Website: home-depot
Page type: payment
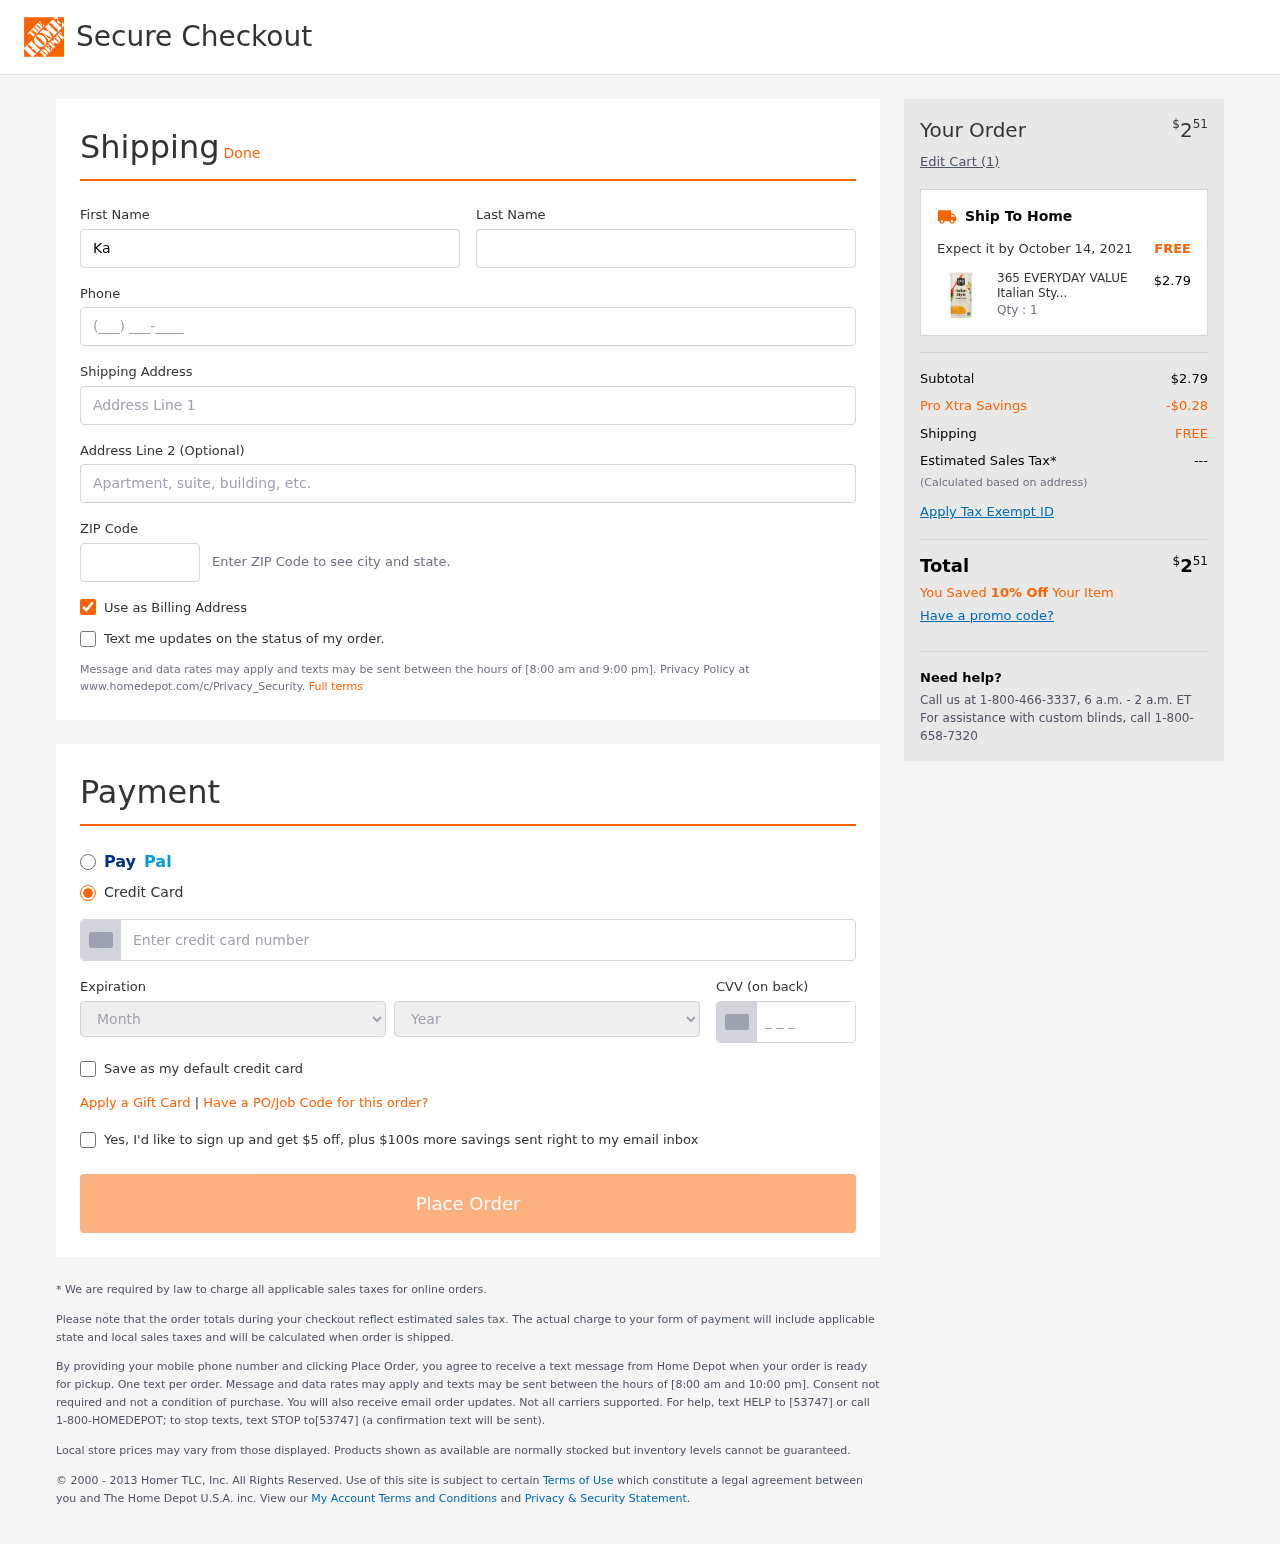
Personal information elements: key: PII_CARD_CVV
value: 313
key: PII_CARD_EXPIRY_MONTH
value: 01
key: PII_CARD_EXPIRY_YEAR
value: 27
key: PII_CARD_NUMBER
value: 4082 3076 8772 8818
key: PII_FIRSTNAME
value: Katherine
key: PII_LASTNAME
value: Johnson
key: PII_PHONE
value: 5605005149
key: PII_POSTCODE
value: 38258
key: PII_STREET
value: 1552 Casey Skyway
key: PII_STREET2
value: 83978 Robert Well Suite 250
Product elements: key: PRODUCT1_NAME
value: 365 EVERYDAY VALUE Italian Style Bread Crumbs, 15 OZ
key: PRODUCT1_PRICE
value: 2.79
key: PRODUCT1_QUANTITY
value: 1
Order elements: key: ORDER_TOTAL
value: $251
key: ORDER_NUM_ITEMS
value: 1
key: ORDER_DELIVERY_DATE
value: October 14, 2021
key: ORDER_SUBTOTAL
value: $2.79
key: ORDER_DISCOUNT
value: -$0.28
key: ORDER_SHIPPING_COST
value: FREE